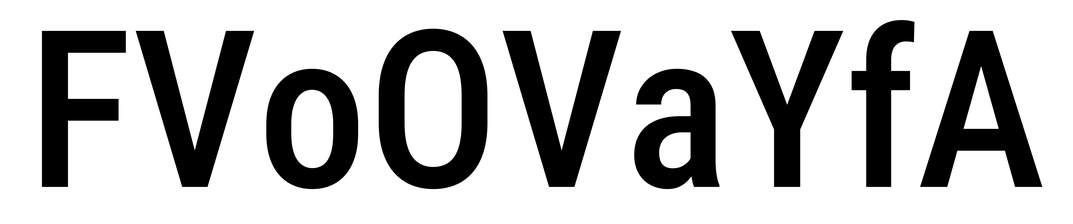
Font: Roboto_Condensed_Medium